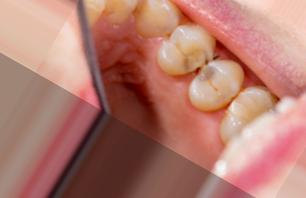
Condition: Caries